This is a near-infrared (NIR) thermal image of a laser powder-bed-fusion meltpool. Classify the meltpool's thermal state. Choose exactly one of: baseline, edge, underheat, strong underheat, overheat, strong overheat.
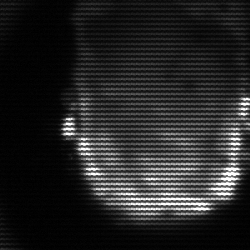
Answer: baseline